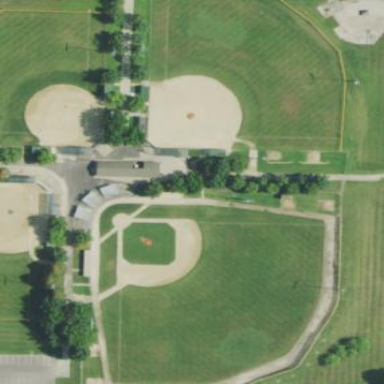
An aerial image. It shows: Baseball pitch enclosed by fence.